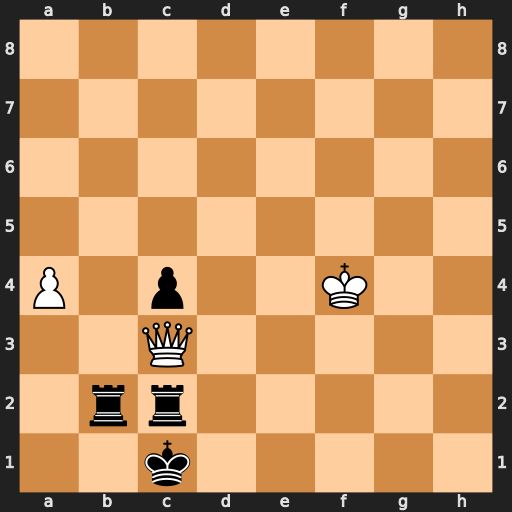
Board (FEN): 8/8/8/8/P1p2K2/2Q5/1rr5/2k5
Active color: w
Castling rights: -
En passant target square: -
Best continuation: Qe1#